Question: I've been trying to use Ember CLI to set up a new ember install, but the process keeps dying when trying to install ember-cli-qunit. I'm relatively new to using npm, bower, and ember so maybe this could just be an issue with me being dumb. Here is the dump I get when running
'''
ember new webapp
'''

I've been working on this for a few hours and can't really figure out how to fix the issue.
Thanks in advance
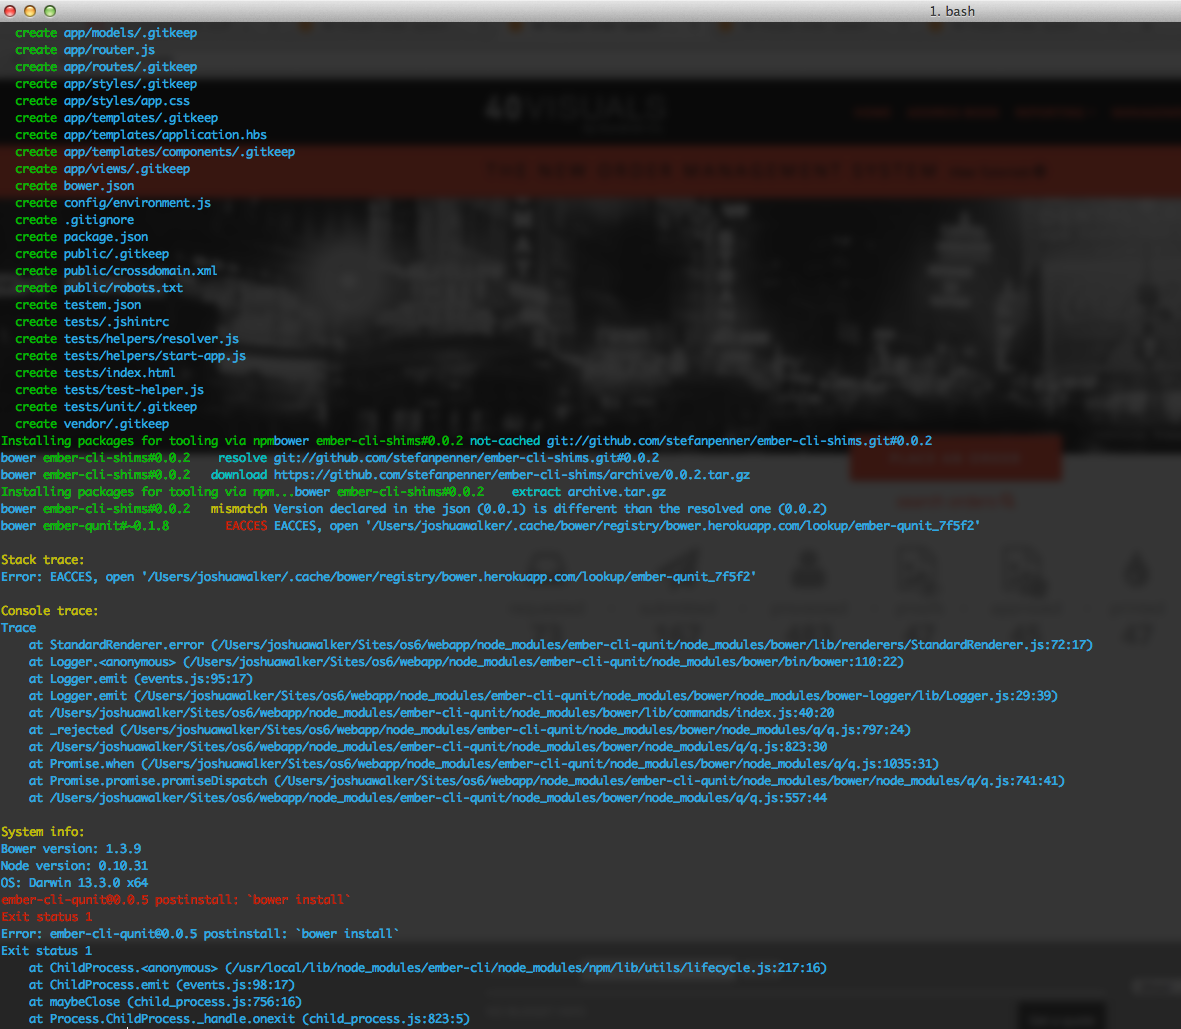
Answer: You must have ran bower as 'root' at some point, and that would've changed the permissions of bower's cache files in your home directory (as per the error in the 'EACCESS' line). Simply changing the permissions back to your own user (as 'root' of course) should fix the problem.
Because of similar 'sudo' problems driving me crazy (and the system's 'nodejs' package being dated) I switched my setup to <URL> which installs everything to my own home directory instead and I never need to use 'root' again for node-related installations.